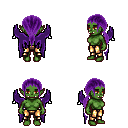
a pixel art fantasy rpg character, female body template, orc, green skin, purple wings, gold greaves, purple ponytail hairstyle, four views (front, back, left, right), 2x2 character sprite sheet, small pixel art, hard edges, no anti-aliasing